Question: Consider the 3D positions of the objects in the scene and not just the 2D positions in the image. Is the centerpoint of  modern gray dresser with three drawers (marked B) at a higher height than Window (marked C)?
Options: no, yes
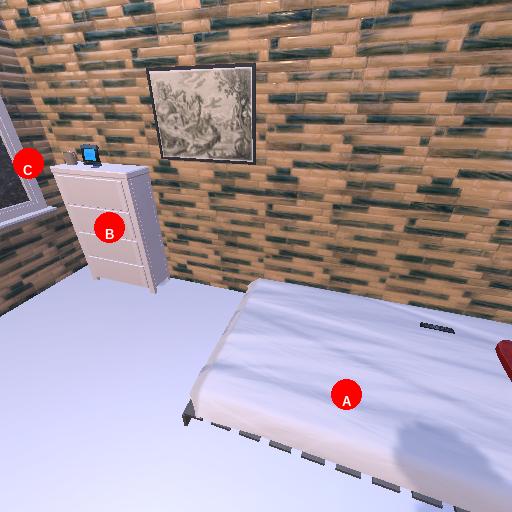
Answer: no